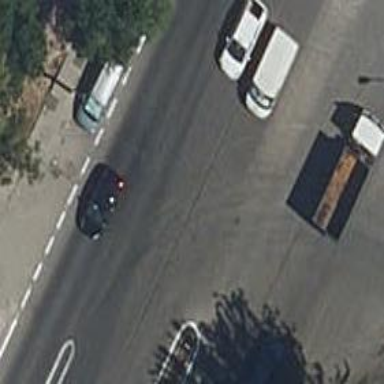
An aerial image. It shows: Road with traffic signals.